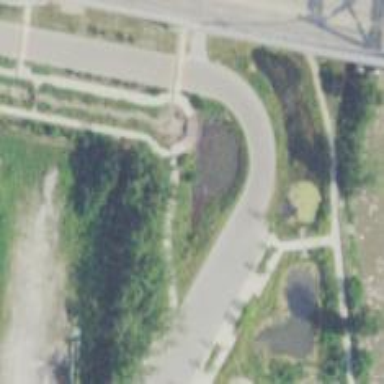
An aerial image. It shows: Footway on bridge.